Question: I'm using 'runifdisc' to plot random points on a disc, but I don't want those points to land within a certain proximity of the other points. The points are currently parsed into squares and triangles. I'm using the 'spatstat' package.
Is there a way to do this?
Here is my code:
'''
dots = runifdisc(210, radius=1)
plot(dots, type="n")
points(dots$x[1:45], dots$y[1:45], pch=15, col="red", cex=2)
points(dots$x[46:90], dots$y[46:90], pch=15, col="red", cex=2)
points(dots$x[91:151], dots$y[91:151], pch=17, col="blue", cex=2)
points(dots$x[152:210], dots$y[152:210], pch=17, col="blue", cex=2)
'''

I may even be open to an even distribution of these points, such as on a grid within the disc that I could set the size of, in order to ensure that there is no overlap.
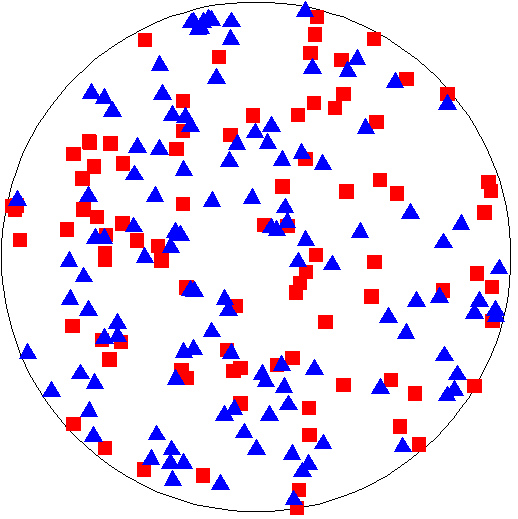
Answer: You could write your own function to do this. It takes three arguments: the number of points you want, the radius of the containing circle, and the minimum distance between points.
It simply starts with two empty vectors for x and y, then generates a random x, y pair drawn from the uniform distribution. If this x, y pair is outside the unit circle or within a given distance of an existing point, it is discarded and another pair drawn. Otherwise the point is kept. This process is repeated until the x and y vectors are full. At this point, a data frame is created of the x and y values multiplied by the desired circle radius to generate the result.
If it cannot find any places to put a new point after trying a large number of times it will throw an error. The given example of 210 points will only just fit if the minimum distance is 0.1:
'''
repelled_points <- function(n, r_circle, r_clash) {
container_x <- numeric(n)
container_y <- numeric(n)
j <- i <- 1
while(i <= n)
{
j <- j + 1
if(j == 100 * n) stop("Cannot accommodate the points in given space")
x <- runif(1, -1, 1)
y <- runif(1, -1, 1)
if(x^2 + y^2 > 1) next
if(i > 1) {
dist <- sqrt((x - container_x[seq(i-1)])^2 + (y - container_y[seq(i-1)])^2)
if(any(dist < r_clash)) next
}
container_x[i] <- x
container_y[i] <- y
i <- i + 1
j <- 1
}
'class<-'(list(window = disc(centre = c(0, 0), radius = r_circle),
n = n, x = container_x * r_circle,
y = container_y * r_circle, markformat = "none"), "ppp")
}
'''
Which, when you run your plotting code, returns the following result:
'''
dots <- repelled_points(210, 1, 0.1)
plot(dots, type="n")
points(dots$x[1:45], dots$y[1:45], pch=15, col="red", cex=2)
points(dots$x[46:90], dots$y[46:90], pch=15, col="red", cex=2)
points(dots$x[91:151], dots$y[91:151], pch=17, col="blue", cex=2)
points(dots$x[152:210], dots$y[152:210], pch=17, col="blue", cex=2)
'''
<URL>